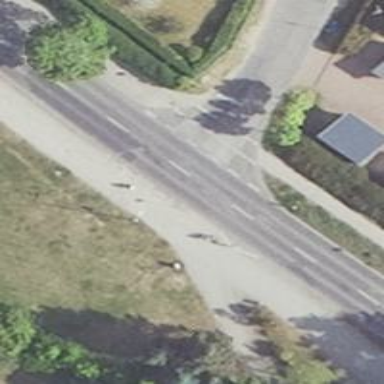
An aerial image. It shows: Marked crossing on the road.